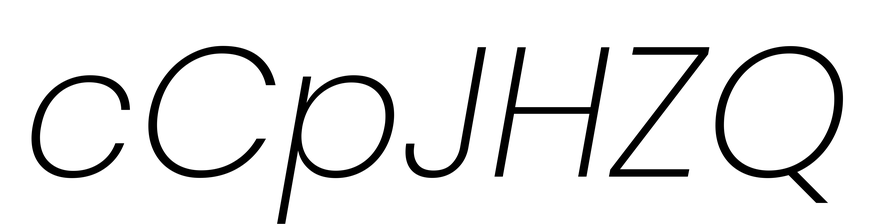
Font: Poppins-ExtraLightItalic